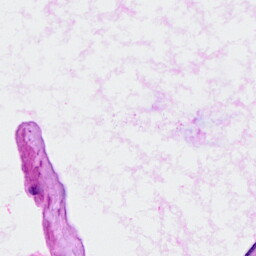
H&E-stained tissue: Ovarian